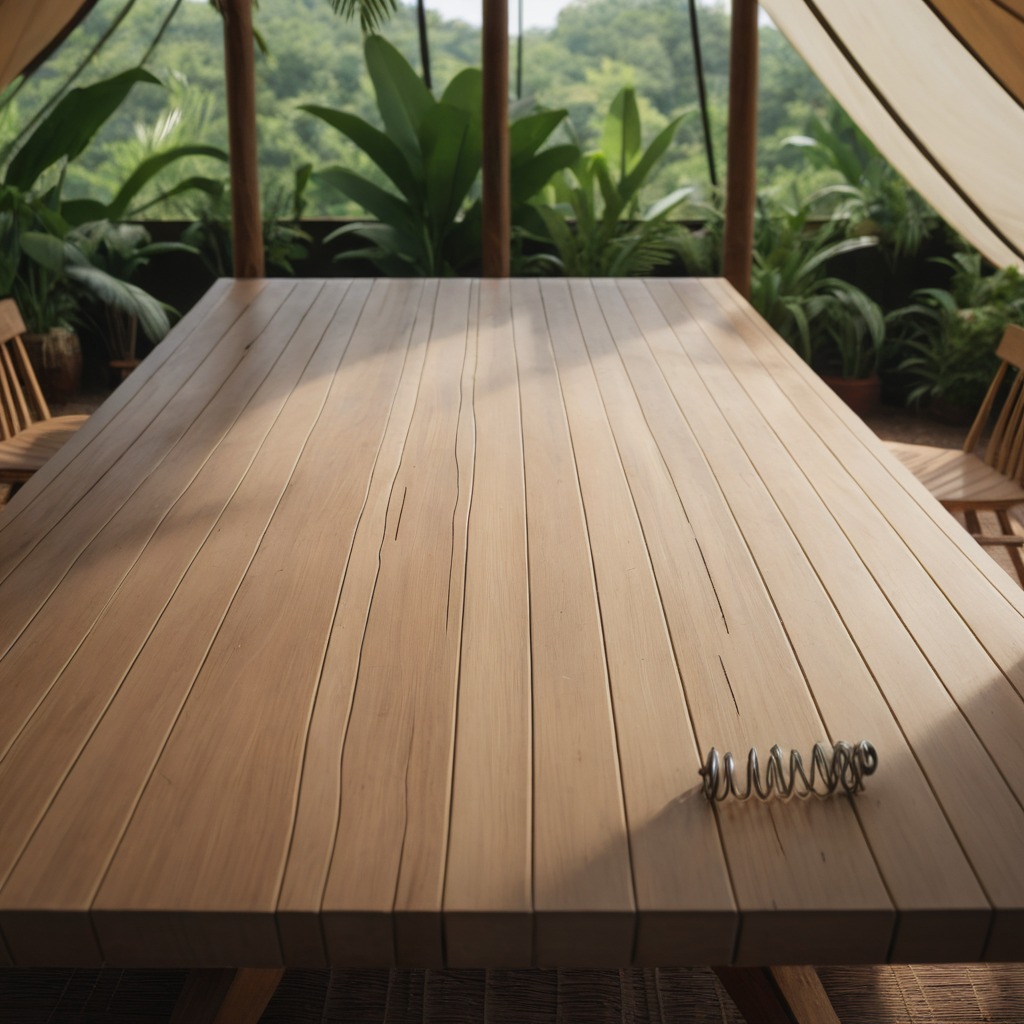
A coiled metal spring is lying on the wooden table inside a jungle field workshop tent.